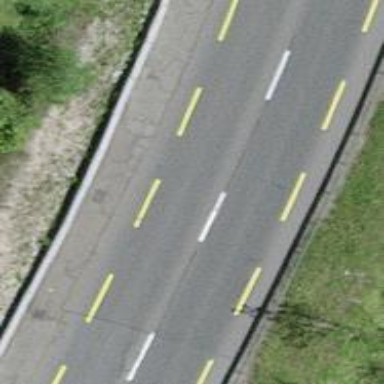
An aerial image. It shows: Secondary road with cycling lane on both sides. The surface of the road is asphalt.